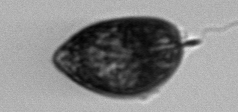
Label: Prorocentrum_micans